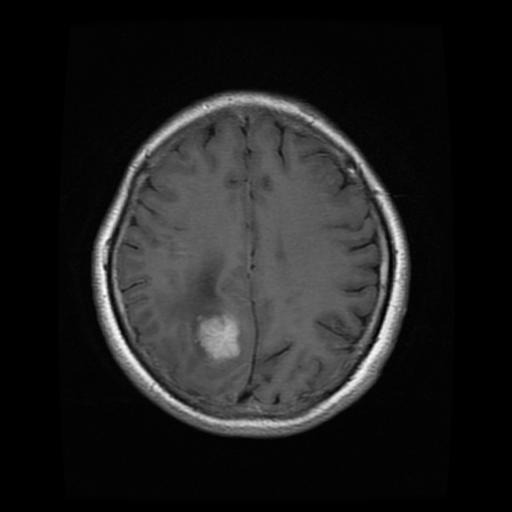
Label: meningioma